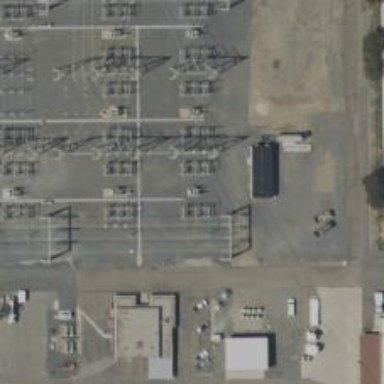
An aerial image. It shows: Switch used for power control.